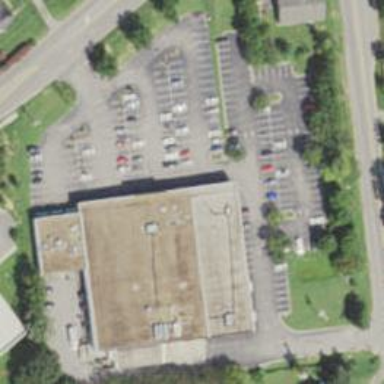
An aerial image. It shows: Supermarket.